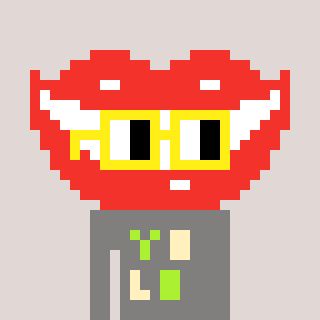
a pixel art character with square yellow glasses, a smile-shaped head and a bluegrey-colored body on a warm background